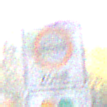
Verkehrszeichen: BeginnUmweltzone
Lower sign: FreistellungVomVerkehrsverbot2
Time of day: SunriseSunset
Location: Outdoor (Urban)
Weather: PartlyCloudy
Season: Autumn
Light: Natural